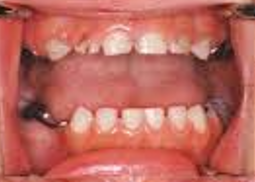
Condition: Caries